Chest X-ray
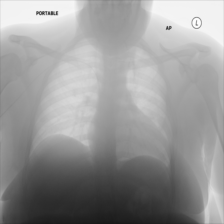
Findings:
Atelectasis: negative
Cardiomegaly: negative
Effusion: negative
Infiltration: negative
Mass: negative
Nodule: negative
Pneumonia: negative
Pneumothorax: negative
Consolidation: negative
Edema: negative
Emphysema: negative
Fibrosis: negative
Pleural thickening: negative
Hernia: negative